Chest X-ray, PA view. Patient: 49 years old, sex F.
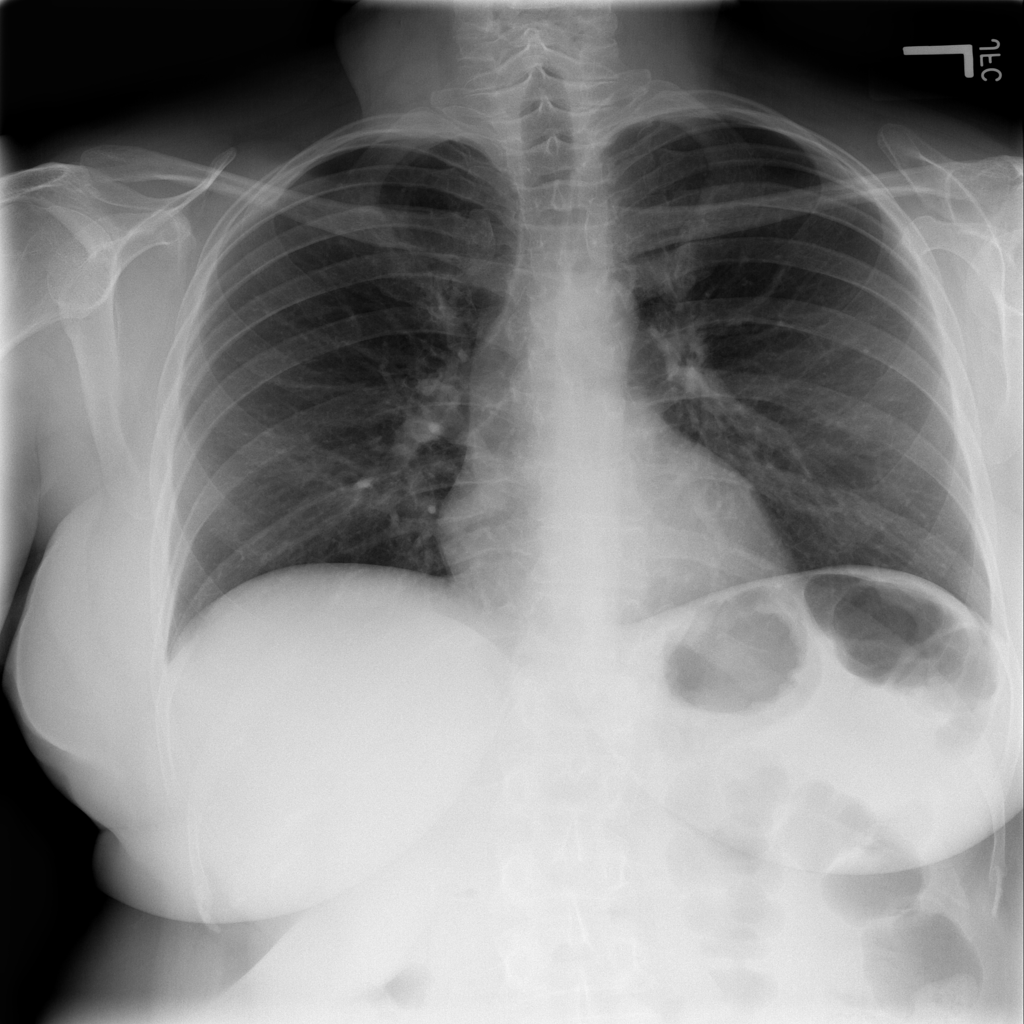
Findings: No Finding